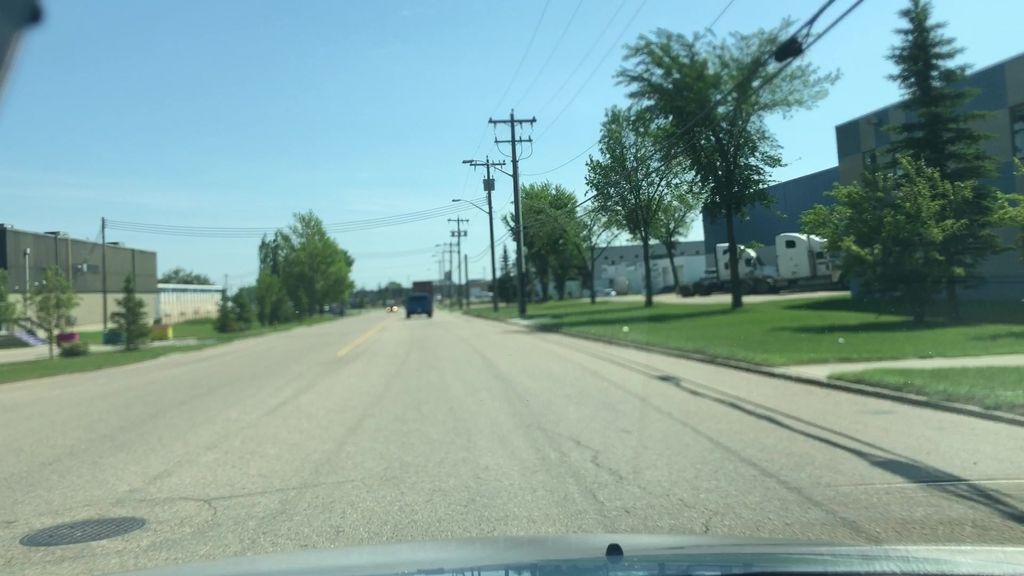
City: edmonton